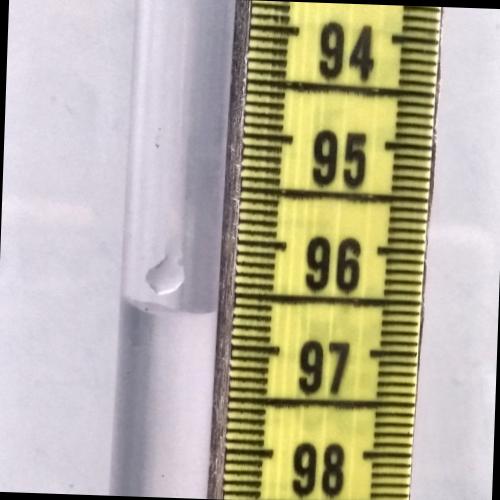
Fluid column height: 96.7 cm